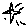
Label: star